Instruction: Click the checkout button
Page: cart
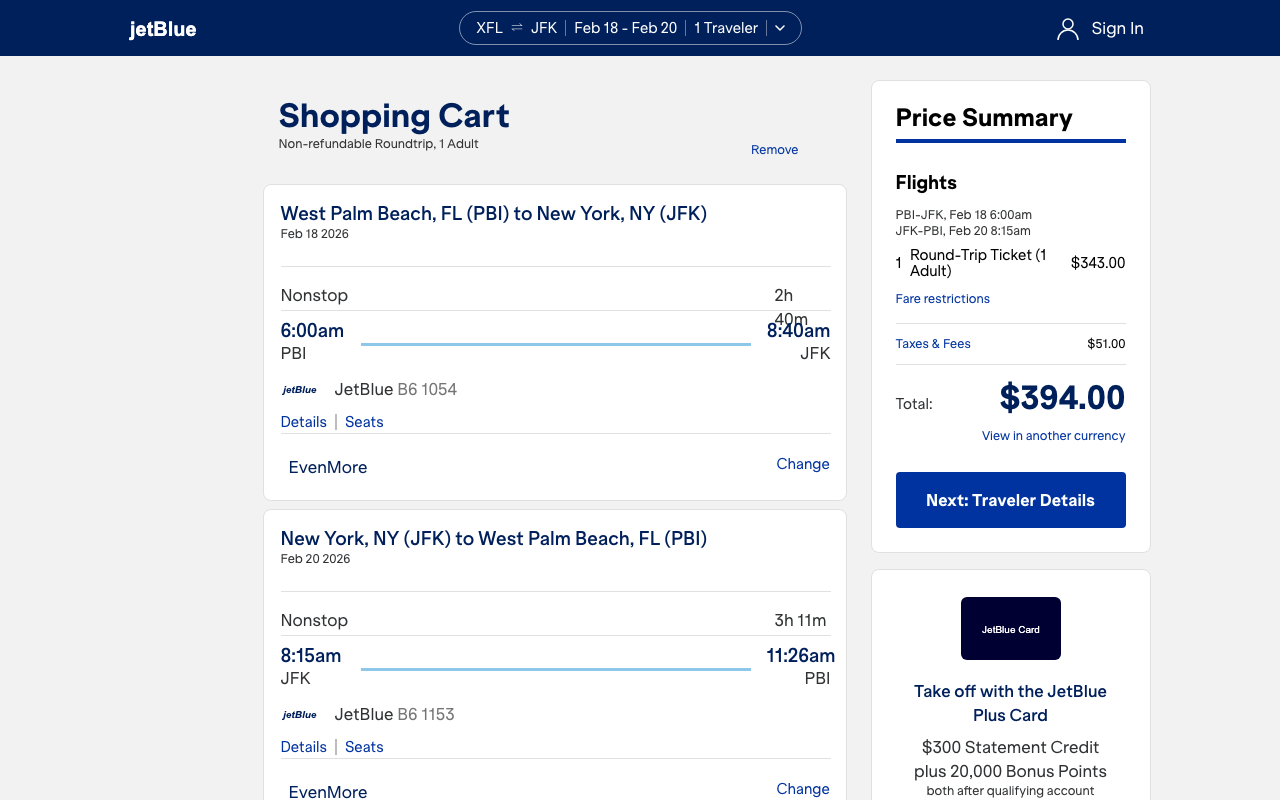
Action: click